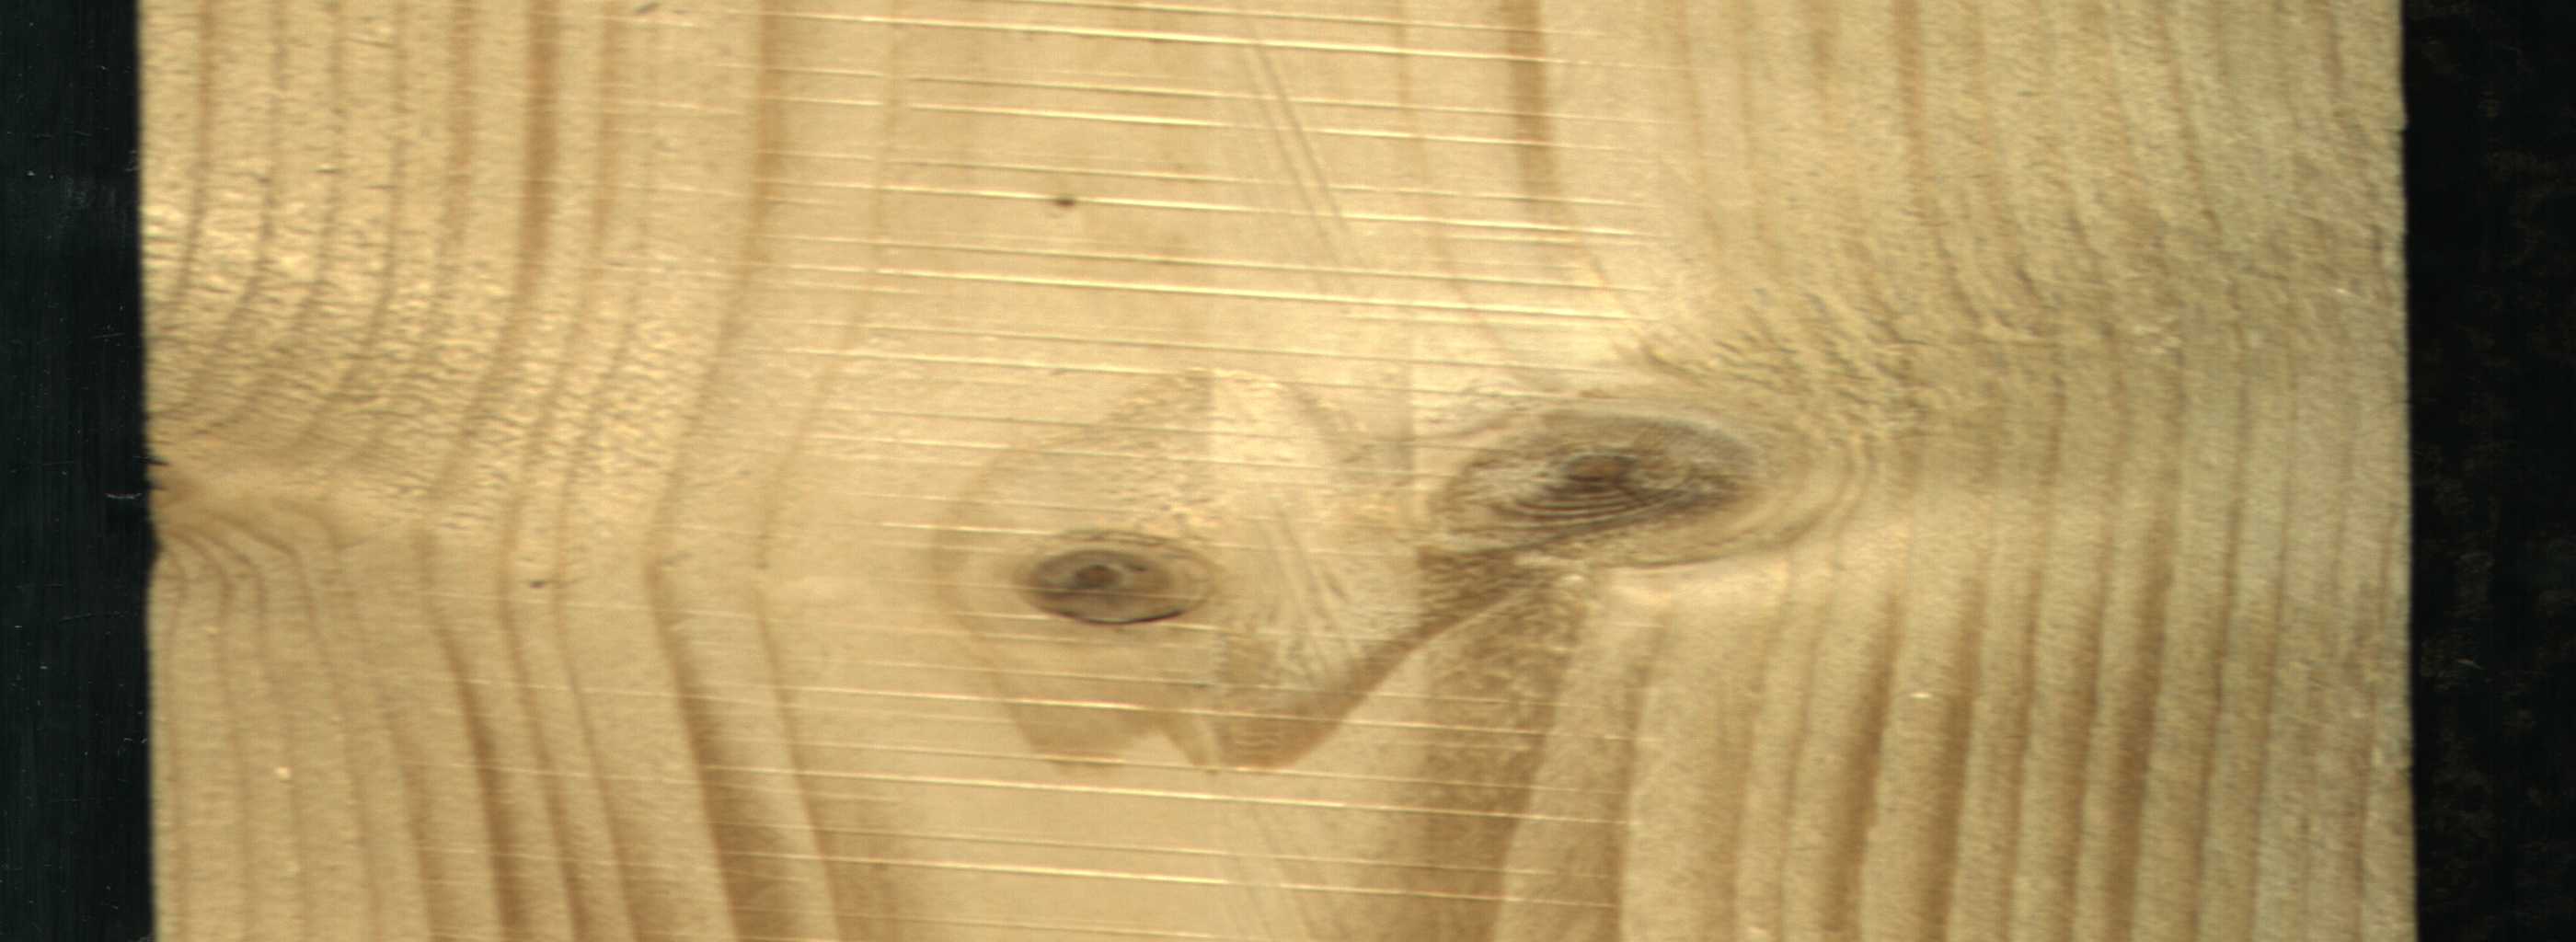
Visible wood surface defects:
Live_Knot
Live_Knot
Live_Knot